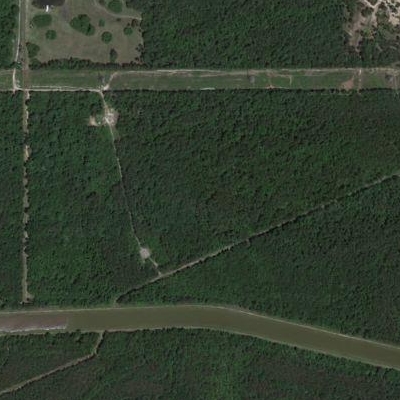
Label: eForest